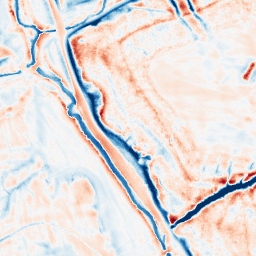
Category: edge_preserving
Decomposition family: bilateral
Decomposition parameters: d: 21
sigma_color: 75
sigma_space: 50
Upsampling method: regularized
Upsampling parameters: scale: 4
lambda_reg: 0.001
Upsampling scale: 4